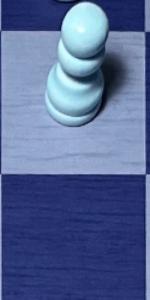
Label: Empty